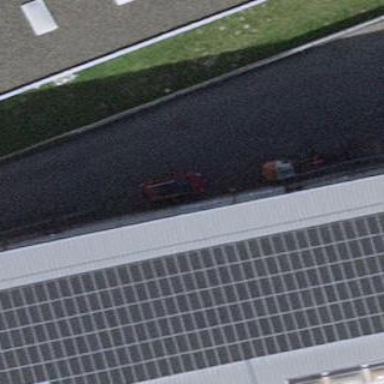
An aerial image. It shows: Solar power generator using photovoltaic method with solar photovoltaic panel types.